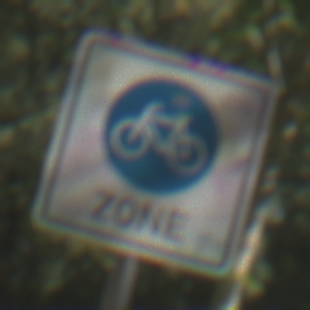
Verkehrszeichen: BeginnFahrradzone
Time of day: Midday
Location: Outdoor (RoadRail)
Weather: Clear
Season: NotSpecified
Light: Natural